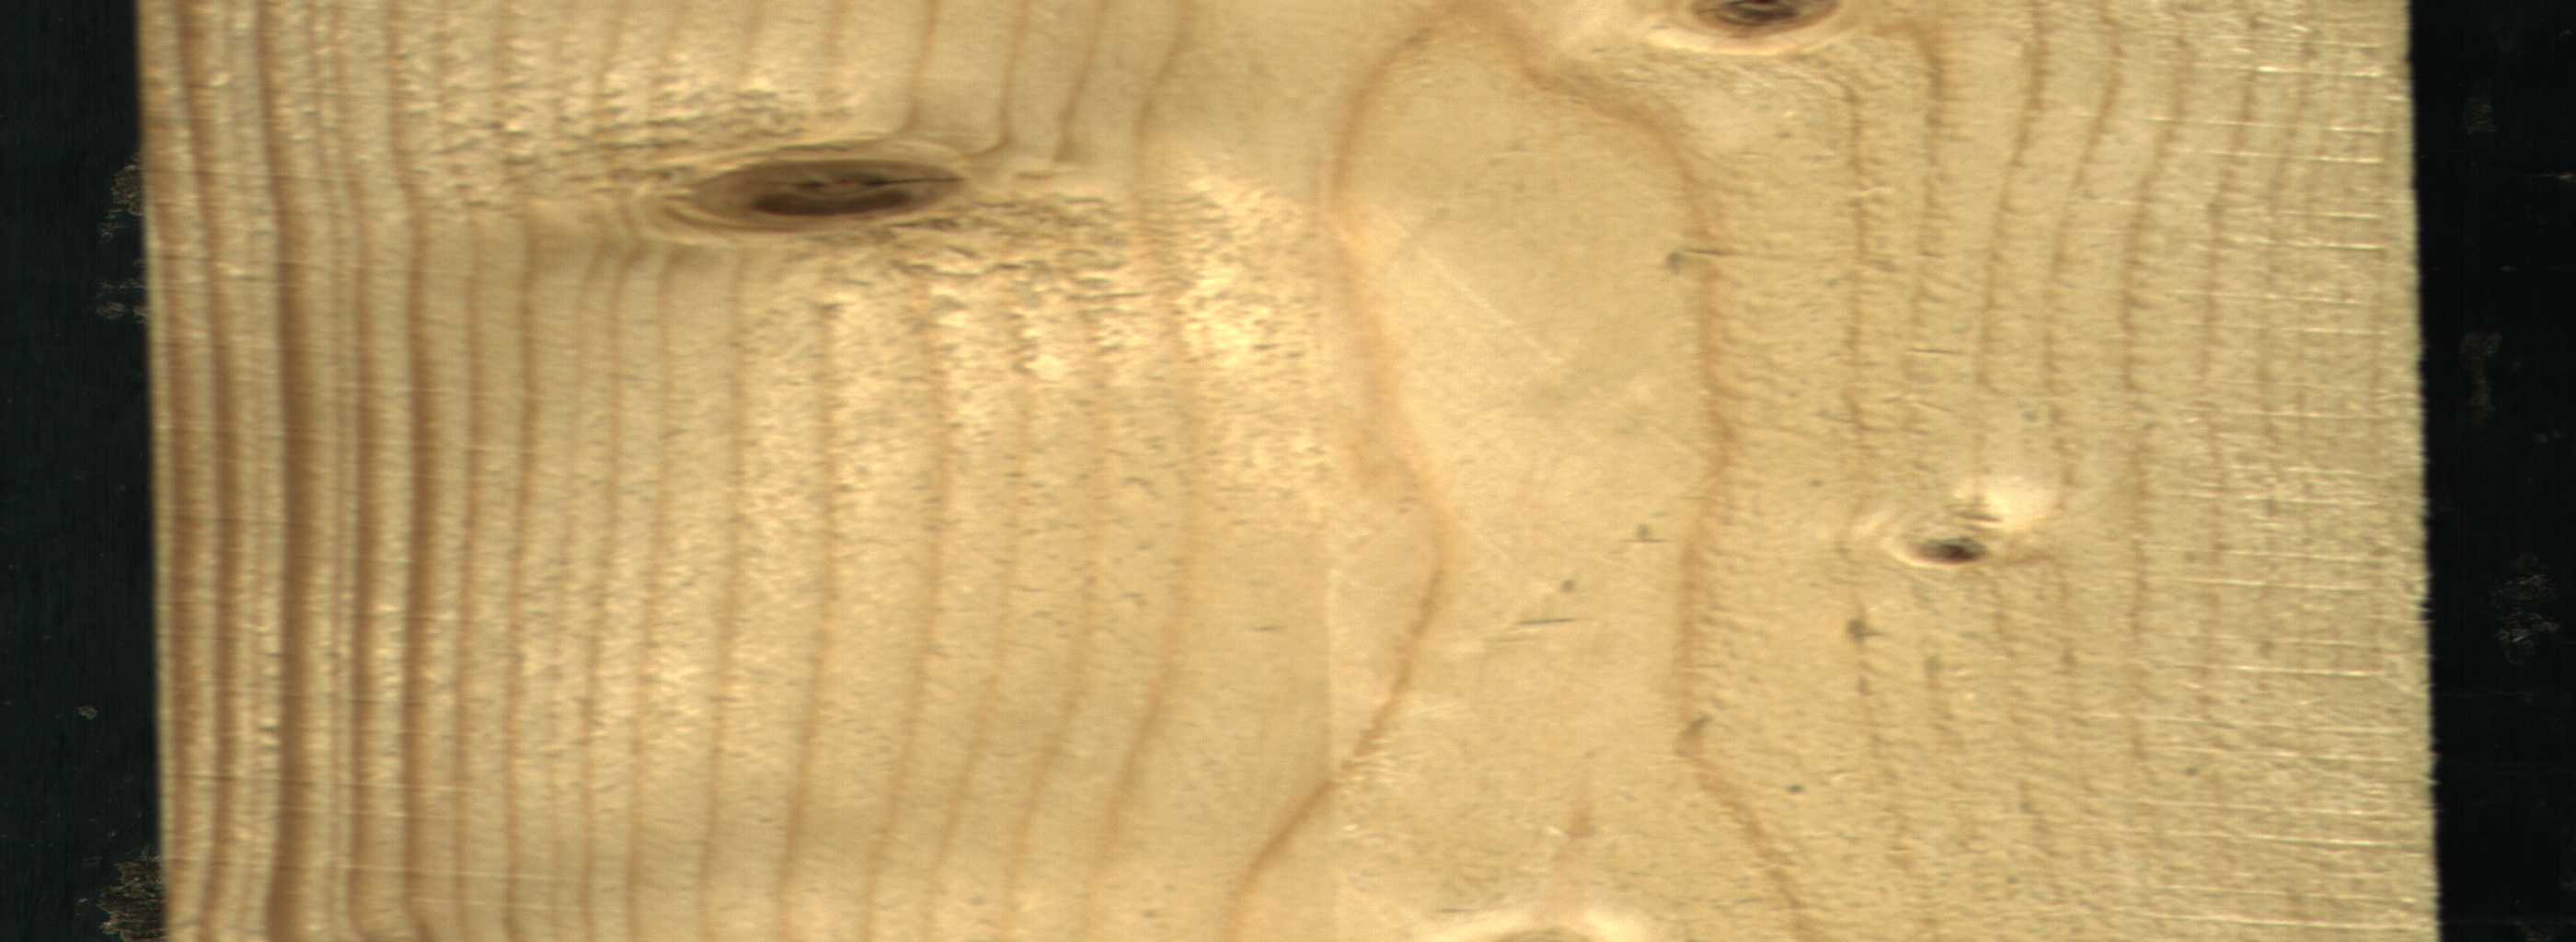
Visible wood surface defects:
Live_Knot
Live_Knot
Live_Knot